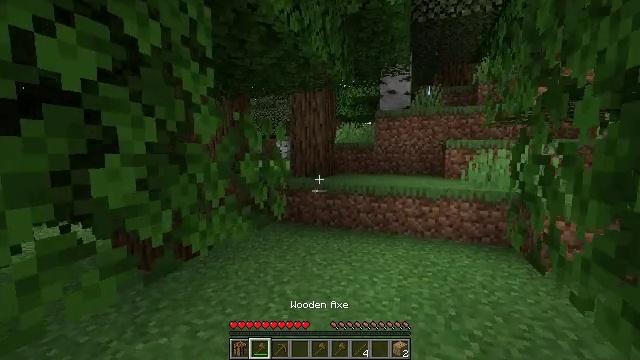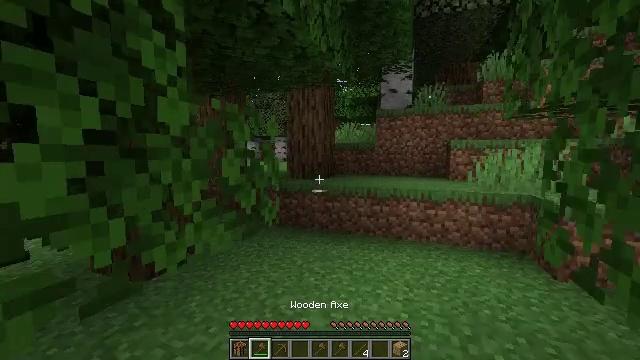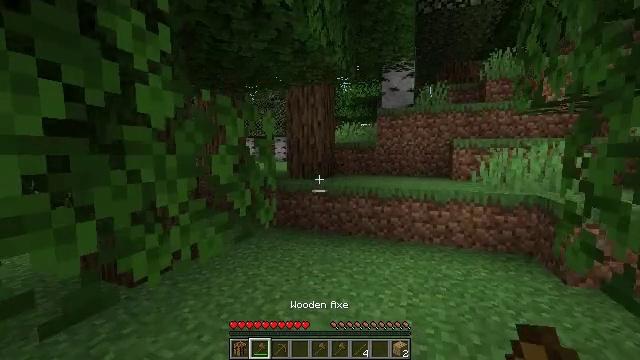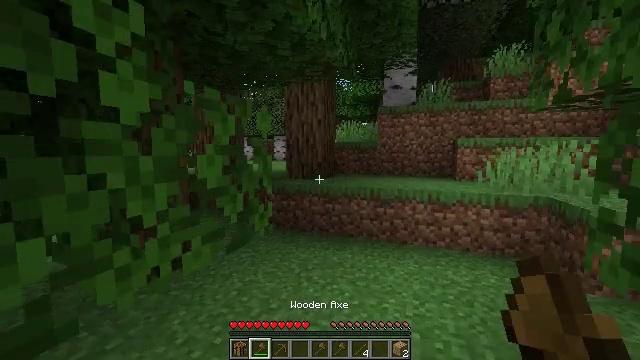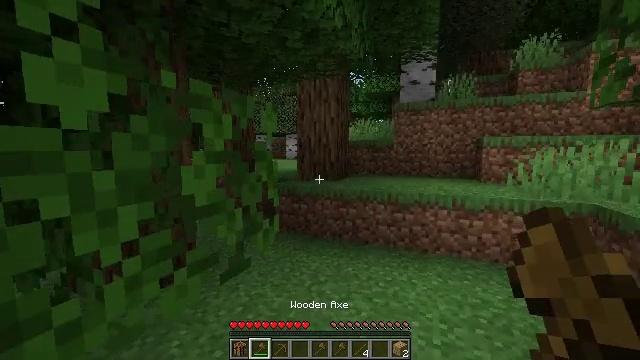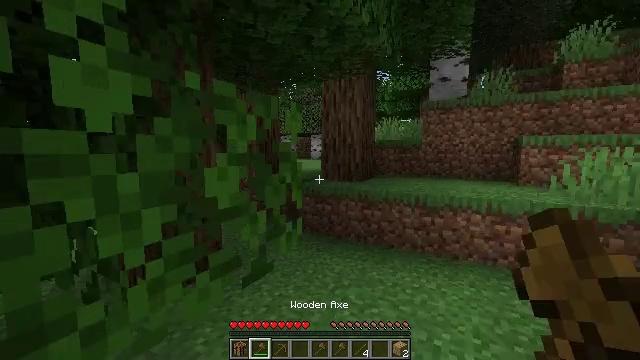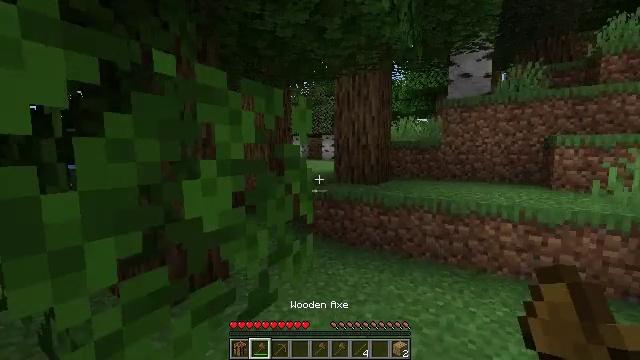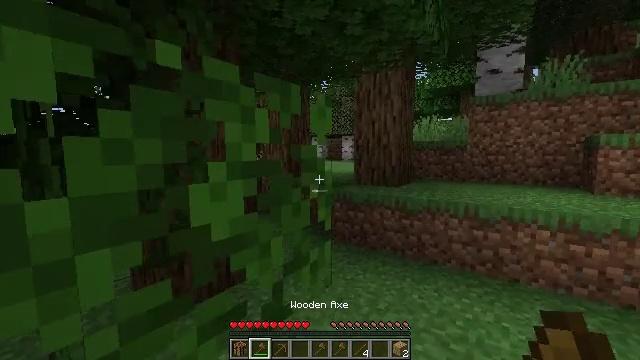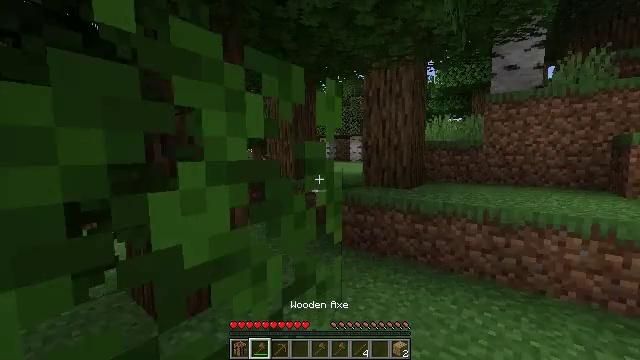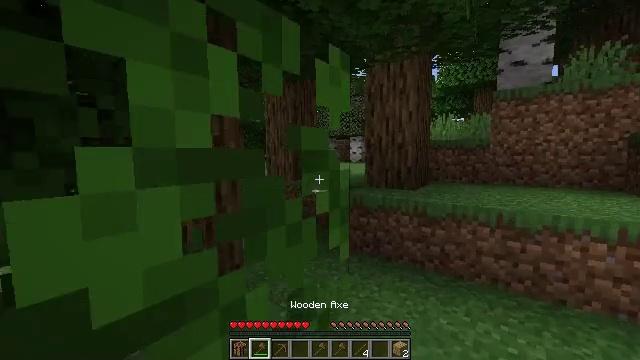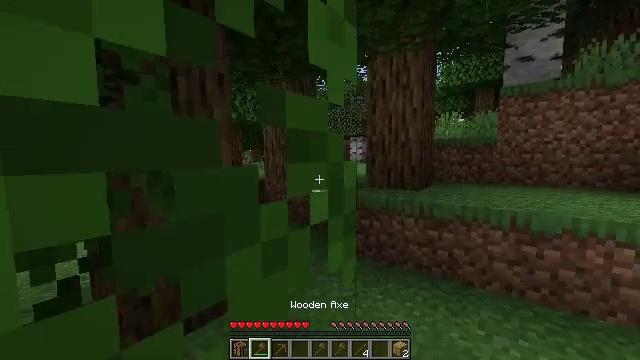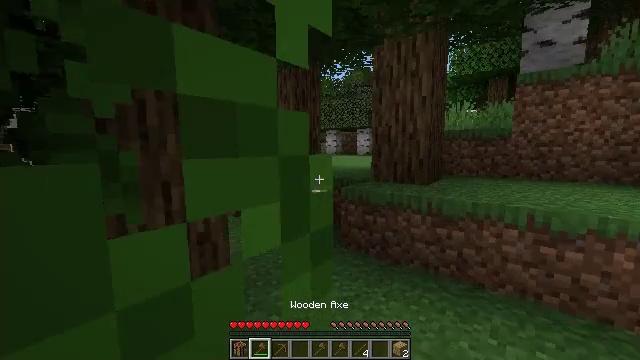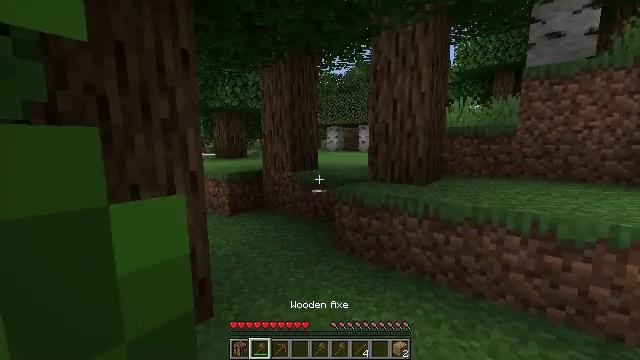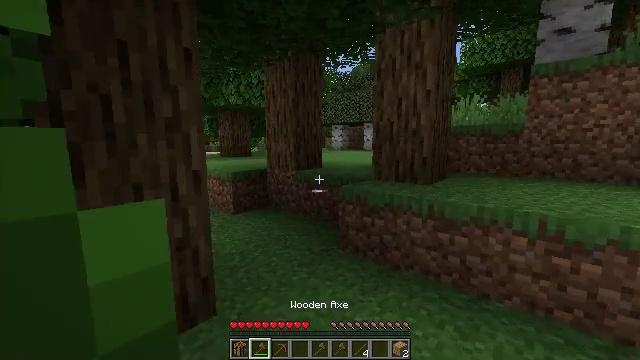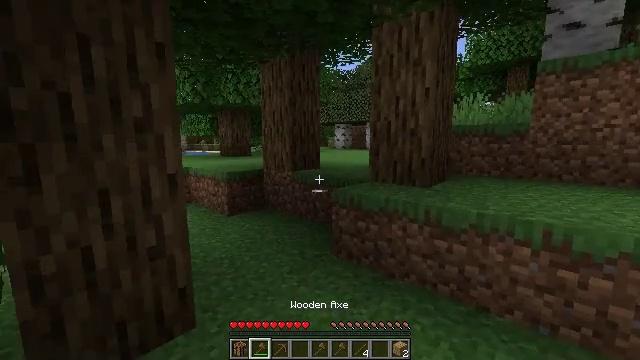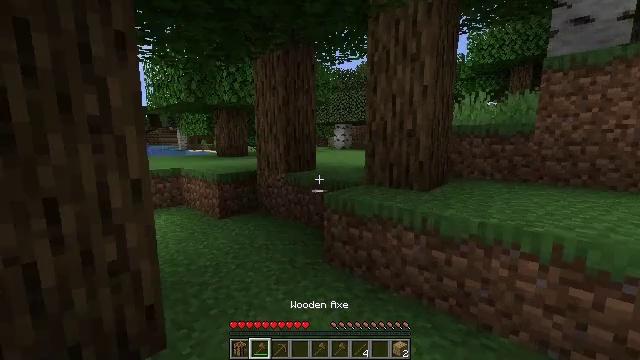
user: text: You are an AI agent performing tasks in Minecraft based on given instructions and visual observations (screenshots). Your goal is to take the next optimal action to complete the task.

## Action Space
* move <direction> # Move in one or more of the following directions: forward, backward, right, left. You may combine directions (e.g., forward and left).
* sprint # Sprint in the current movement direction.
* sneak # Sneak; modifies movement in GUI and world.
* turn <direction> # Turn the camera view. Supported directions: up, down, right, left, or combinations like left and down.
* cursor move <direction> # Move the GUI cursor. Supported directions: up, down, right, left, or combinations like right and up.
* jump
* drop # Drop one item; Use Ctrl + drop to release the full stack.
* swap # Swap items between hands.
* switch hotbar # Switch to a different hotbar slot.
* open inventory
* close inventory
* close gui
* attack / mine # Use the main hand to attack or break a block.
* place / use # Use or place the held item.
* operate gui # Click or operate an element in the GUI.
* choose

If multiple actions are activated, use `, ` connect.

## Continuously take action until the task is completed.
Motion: motion action
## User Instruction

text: Kill the salmon.
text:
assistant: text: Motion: move forward, switch to hotbar 2
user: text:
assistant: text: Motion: move forward, switch to hotbar 2
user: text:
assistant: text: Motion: move forward
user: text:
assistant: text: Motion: move forward, turn left
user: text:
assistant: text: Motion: move forward, turn left
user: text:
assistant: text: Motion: move forward, turn left
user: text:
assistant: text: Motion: move forward, turn left
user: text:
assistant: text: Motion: move forward, turn left
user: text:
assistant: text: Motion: move forward
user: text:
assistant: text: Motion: move forward
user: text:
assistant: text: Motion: move forward, turn left and down
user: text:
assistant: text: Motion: move forward
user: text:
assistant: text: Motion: move forward, turn left
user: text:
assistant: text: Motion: move forward
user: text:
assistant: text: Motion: move forward
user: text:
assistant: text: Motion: move forward
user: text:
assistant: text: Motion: move forward
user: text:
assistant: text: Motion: move forward
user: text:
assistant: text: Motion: move forward, turn left
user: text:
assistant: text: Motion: move forward, turn left
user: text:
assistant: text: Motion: move forward, turn left
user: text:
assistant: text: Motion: move forward
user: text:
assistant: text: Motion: move forward
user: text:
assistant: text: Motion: move forward
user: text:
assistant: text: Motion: move forward
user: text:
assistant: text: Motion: move forward, turn left
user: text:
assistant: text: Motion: move forward, turn left
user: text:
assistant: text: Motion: move forward and move left
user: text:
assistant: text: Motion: move forward and move left
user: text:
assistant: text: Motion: move forward and move left